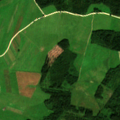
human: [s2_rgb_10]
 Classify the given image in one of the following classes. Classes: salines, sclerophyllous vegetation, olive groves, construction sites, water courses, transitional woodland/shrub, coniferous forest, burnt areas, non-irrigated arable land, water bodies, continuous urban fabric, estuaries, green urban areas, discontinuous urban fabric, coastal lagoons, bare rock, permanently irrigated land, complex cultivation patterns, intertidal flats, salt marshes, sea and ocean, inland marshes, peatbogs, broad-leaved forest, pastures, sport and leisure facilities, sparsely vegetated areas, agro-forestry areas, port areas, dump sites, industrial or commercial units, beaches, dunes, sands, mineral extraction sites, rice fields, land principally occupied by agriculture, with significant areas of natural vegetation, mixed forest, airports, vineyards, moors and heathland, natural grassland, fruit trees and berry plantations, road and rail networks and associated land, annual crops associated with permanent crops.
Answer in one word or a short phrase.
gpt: non-irrigated arable land, pastures, land principally occupied by agriculture, with significant areas of natural vegetation, coniferous forest, mixed forest